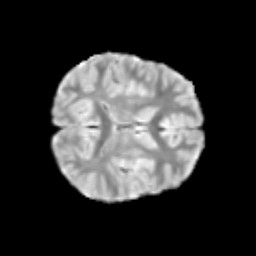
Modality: T2w
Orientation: axial
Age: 9
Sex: female
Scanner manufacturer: siemens
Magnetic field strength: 3 T
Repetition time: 3.8 s
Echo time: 0.07 s